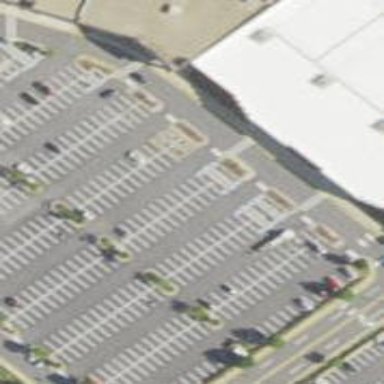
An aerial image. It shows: Parking space.